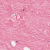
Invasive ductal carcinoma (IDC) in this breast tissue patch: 0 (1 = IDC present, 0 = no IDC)